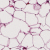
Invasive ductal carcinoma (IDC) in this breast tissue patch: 0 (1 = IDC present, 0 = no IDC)